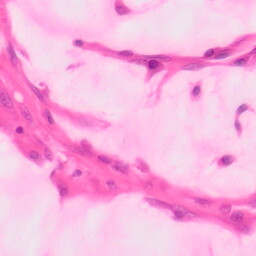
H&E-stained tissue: Colon